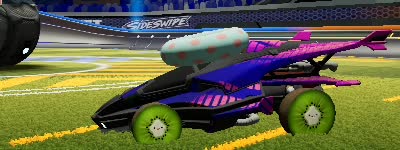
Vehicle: aftershock